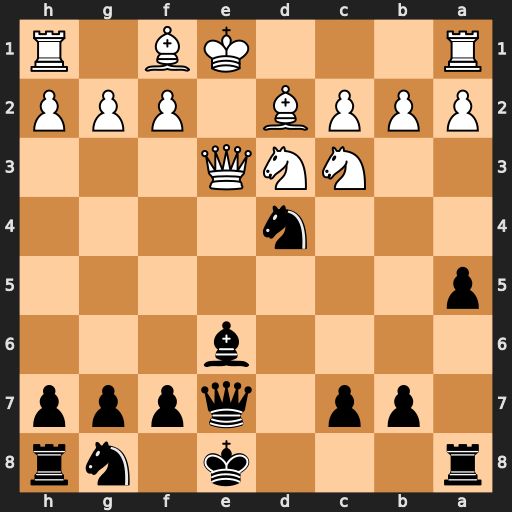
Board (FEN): r3k1nr/1pp1qppp/4b3/p7/3n4/2NNQ3/PPPB1PPP/R3KB1R
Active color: b
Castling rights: KQkq
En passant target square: -
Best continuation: Nxc2+ Kd1 Nxe3+